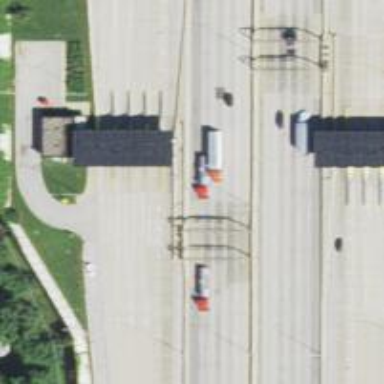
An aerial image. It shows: Toll gantry on the road.